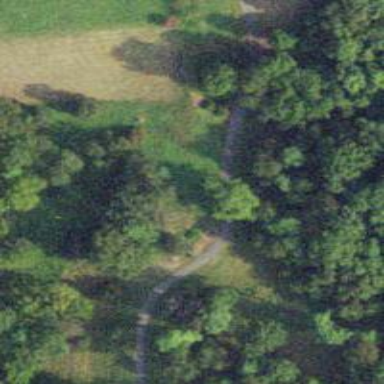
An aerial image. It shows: Driveway.